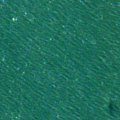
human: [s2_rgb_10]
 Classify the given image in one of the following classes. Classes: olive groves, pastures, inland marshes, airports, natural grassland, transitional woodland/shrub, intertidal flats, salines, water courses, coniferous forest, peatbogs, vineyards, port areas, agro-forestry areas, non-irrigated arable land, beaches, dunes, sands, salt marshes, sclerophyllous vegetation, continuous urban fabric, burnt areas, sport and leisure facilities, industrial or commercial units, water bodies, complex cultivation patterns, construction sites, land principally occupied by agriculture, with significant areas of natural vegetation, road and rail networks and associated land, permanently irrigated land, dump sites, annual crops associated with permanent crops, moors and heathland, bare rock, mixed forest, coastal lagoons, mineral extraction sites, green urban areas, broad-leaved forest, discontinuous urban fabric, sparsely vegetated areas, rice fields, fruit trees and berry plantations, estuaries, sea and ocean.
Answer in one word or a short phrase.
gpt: sea and ocean